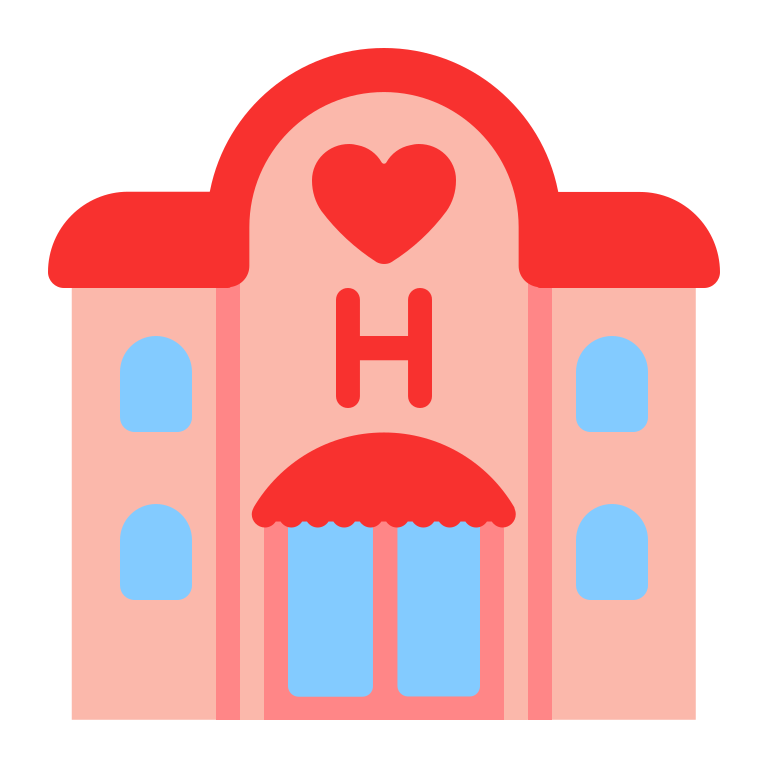
love hotel flat